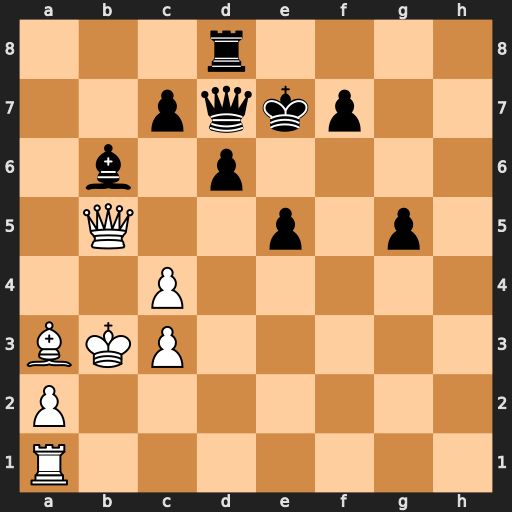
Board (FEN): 3r4/2pqkp2/1b1p4/1Q2p1p1/2P5/BKP5/P7/R7
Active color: w
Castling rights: -
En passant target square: -
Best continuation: Qxe5+ Qe6 Qxg5+